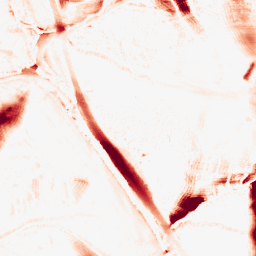
Category: morphological
Decomposition family: morphological_ellipse
Decomposition parameters: operation: opening
width: 20
height: 50
Upsampling method: cubic_catmull_rom
Upsampling parameters: scale: 4
Upsampling scale: 4